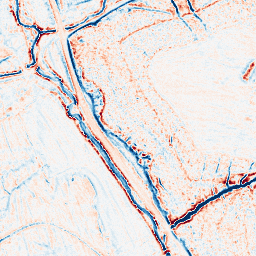
Category: edge_preserving
Decomposition family: bilateral
Decomposition parameters: d: 9
sigma_color: 150
sigma_space: 150
Upsampling method: lanczos
Upsampling parameters: scale: 4
Upsampling scale: 4